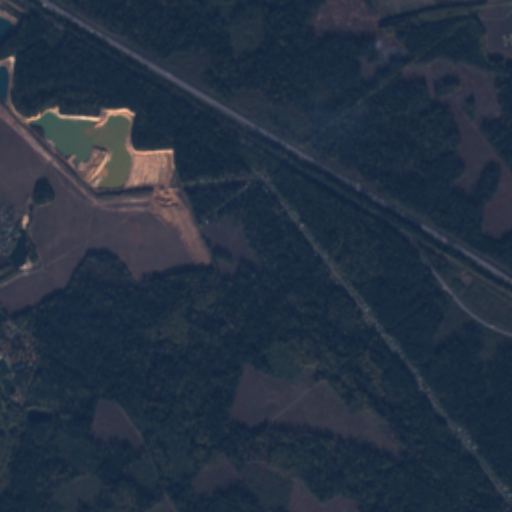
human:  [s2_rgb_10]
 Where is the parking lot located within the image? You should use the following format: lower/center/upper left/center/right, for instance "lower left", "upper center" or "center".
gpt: The parking lot is located in the lower left of the image.
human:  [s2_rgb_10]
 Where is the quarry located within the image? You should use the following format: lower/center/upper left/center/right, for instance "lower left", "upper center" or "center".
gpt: The quarry is located in the center left of the image.
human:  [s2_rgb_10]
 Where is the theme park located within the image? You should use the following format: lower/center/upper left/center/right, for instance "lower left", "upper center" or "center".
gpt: The theme park is located in the lower left of the image.
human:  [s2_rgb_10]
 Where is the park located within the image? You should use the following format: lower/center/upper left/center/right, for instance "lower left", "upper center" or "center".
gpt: There is no park in the image.